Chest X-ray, AP view. Patient: 48 years old, sex M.
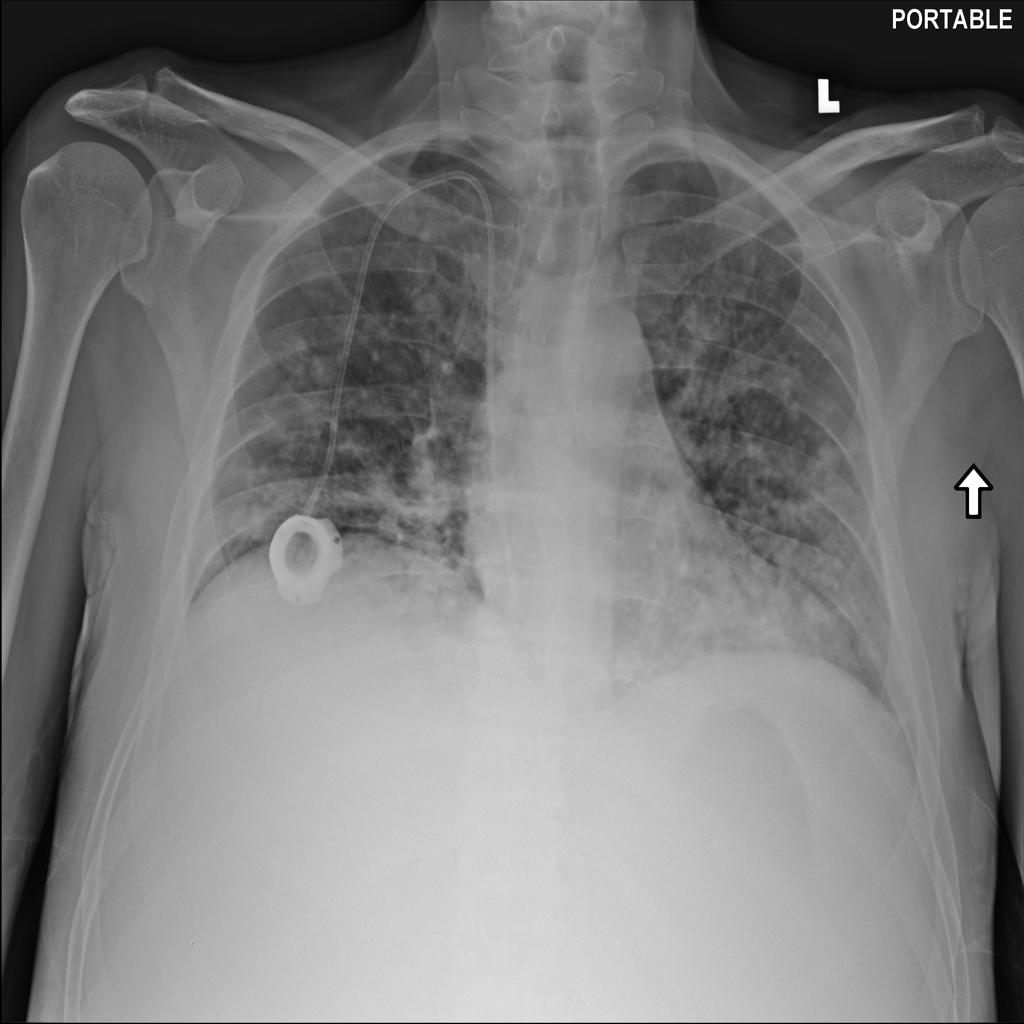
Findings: No Finding